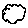
Label: cloud